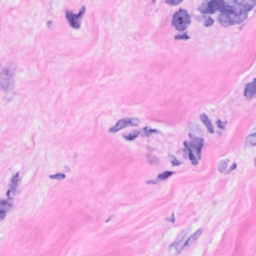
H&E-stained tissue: Breast